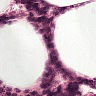
Metastatic tissue present: no